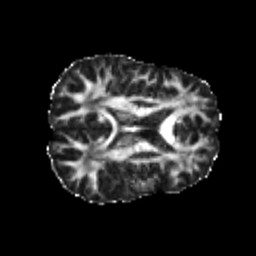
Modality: FA
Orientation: axial
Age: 24
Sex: male
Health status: healthy
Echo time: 0.074 s